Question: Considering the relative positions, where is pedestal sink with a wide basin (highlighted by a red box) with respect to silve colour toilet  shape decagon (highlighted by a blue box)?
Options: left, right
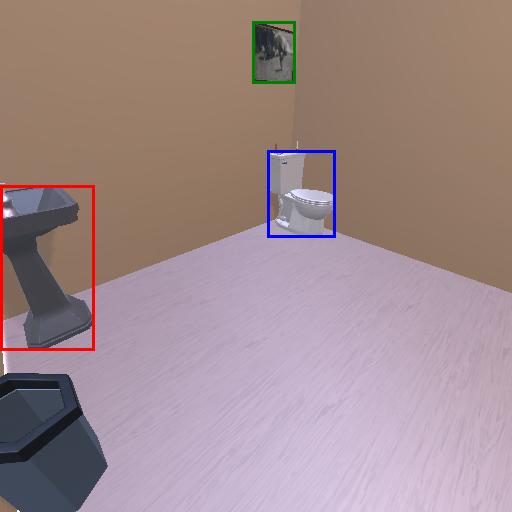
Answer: left